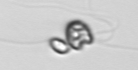
Label: flagellate_morphotype1